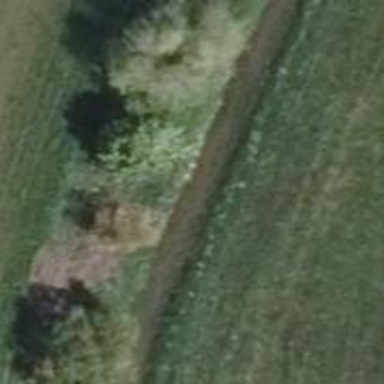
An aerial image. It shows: Deciduous broadleaved tree.